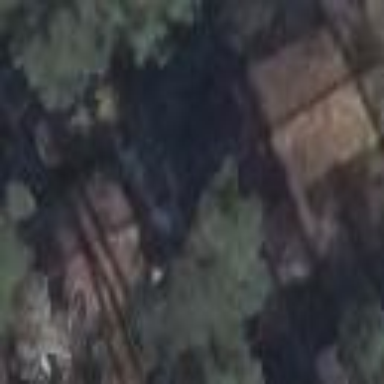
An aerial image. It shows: Ruins of building.